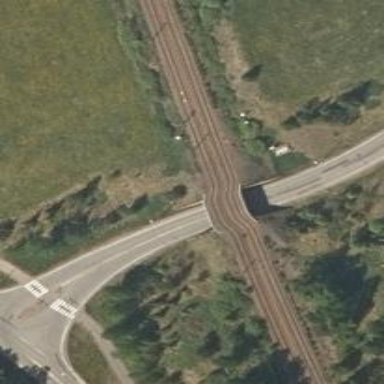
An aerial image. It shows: Bridge over railway with electrified contact lines.